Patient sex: M
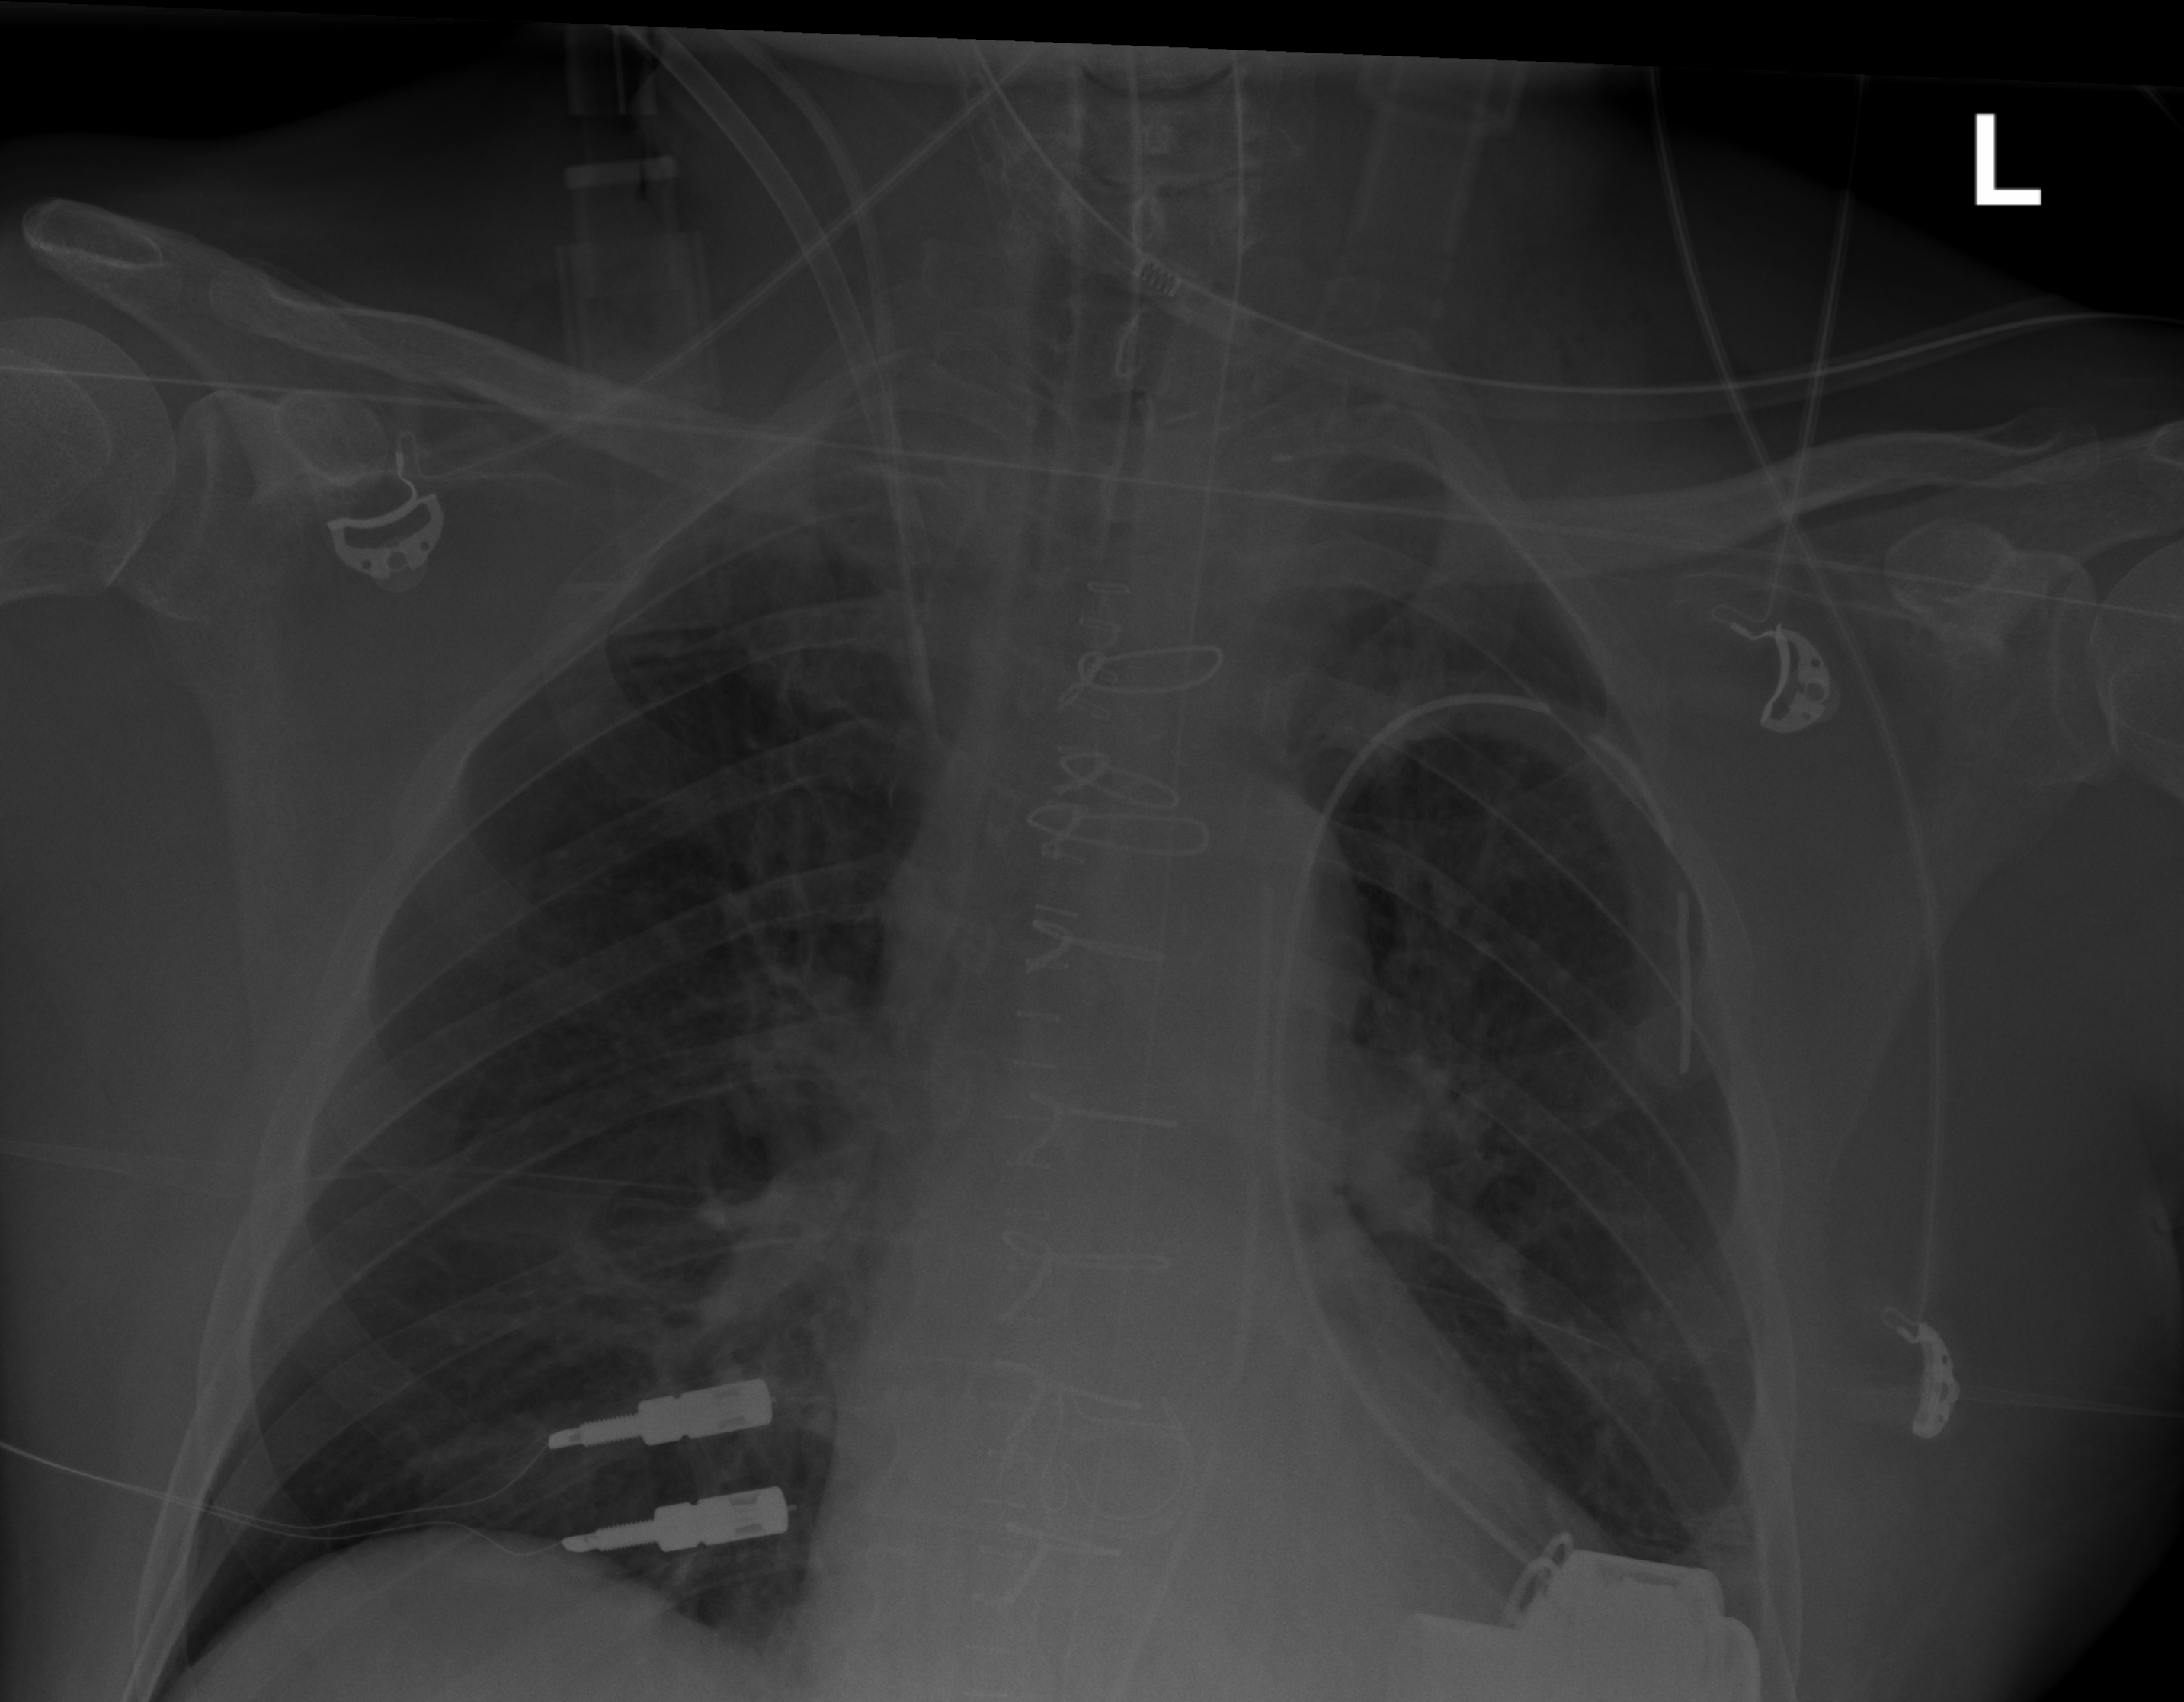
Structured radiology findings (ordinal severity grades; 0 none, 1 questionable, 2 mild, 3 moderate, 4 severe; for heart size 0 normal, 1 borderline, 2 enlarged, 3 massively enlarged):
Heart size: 0
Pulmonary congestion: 0
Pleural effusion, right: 0
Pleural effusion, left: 0
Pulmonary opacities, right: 0
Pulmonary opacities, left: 0
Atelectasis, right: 0
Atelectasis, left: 0